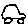
Label: car